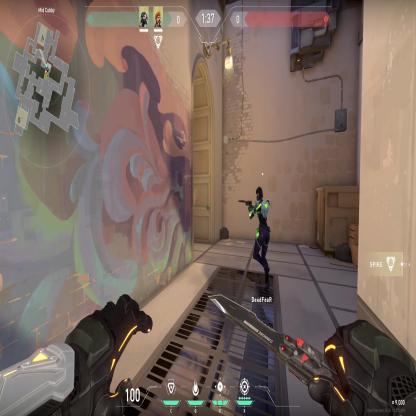
Label: teammate